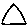
Label: triangle